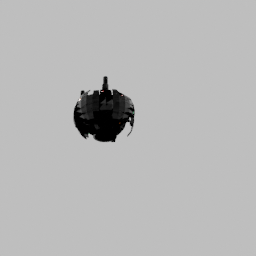
Label: mechanical